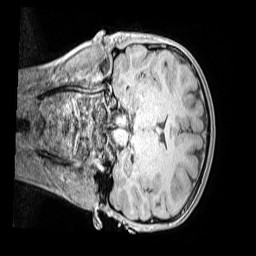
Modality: MP2RAGE
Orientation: coronal
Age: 12
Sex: female
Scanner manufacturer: siemens
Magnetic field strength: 3 T
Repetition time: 4 s
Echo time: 0.00299 s